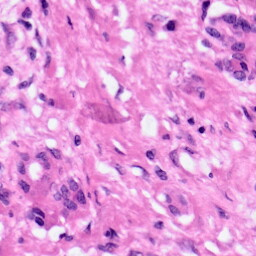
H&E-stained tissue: Pancreatic